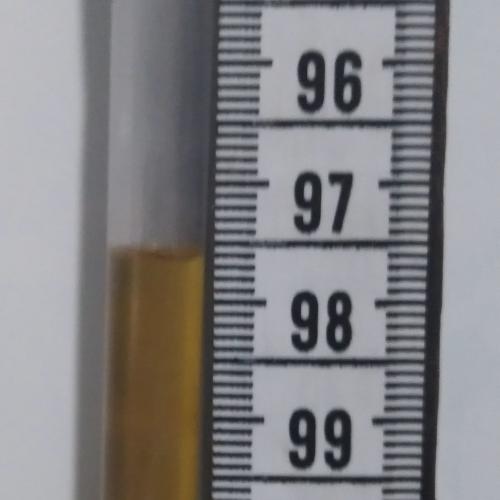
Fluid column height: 97.6 cm